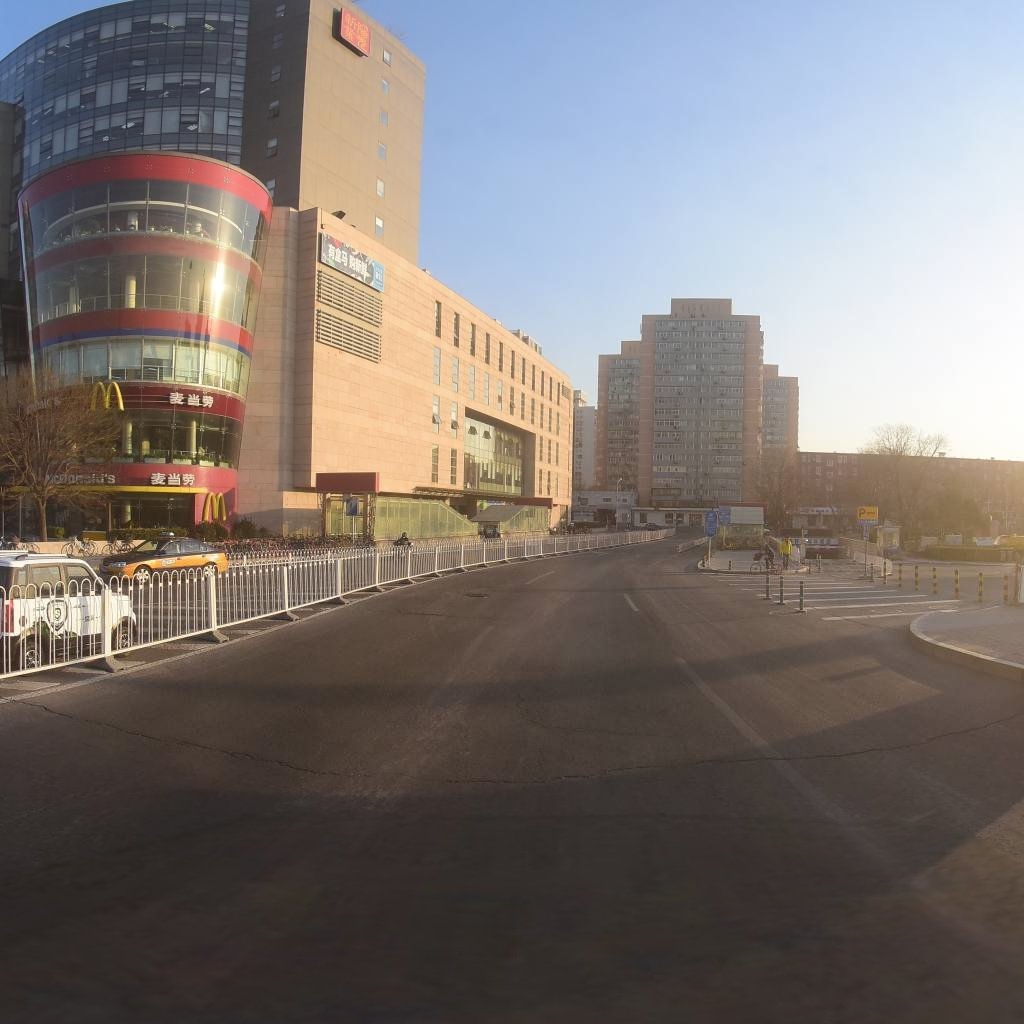
Region: Xicheng
Road damage annotations: transverse crack, transverse crack, manhole cover